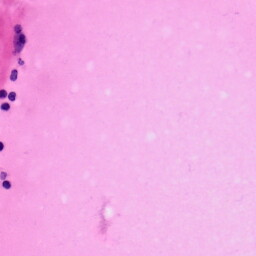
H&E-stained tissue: Pancreatic